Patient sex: F
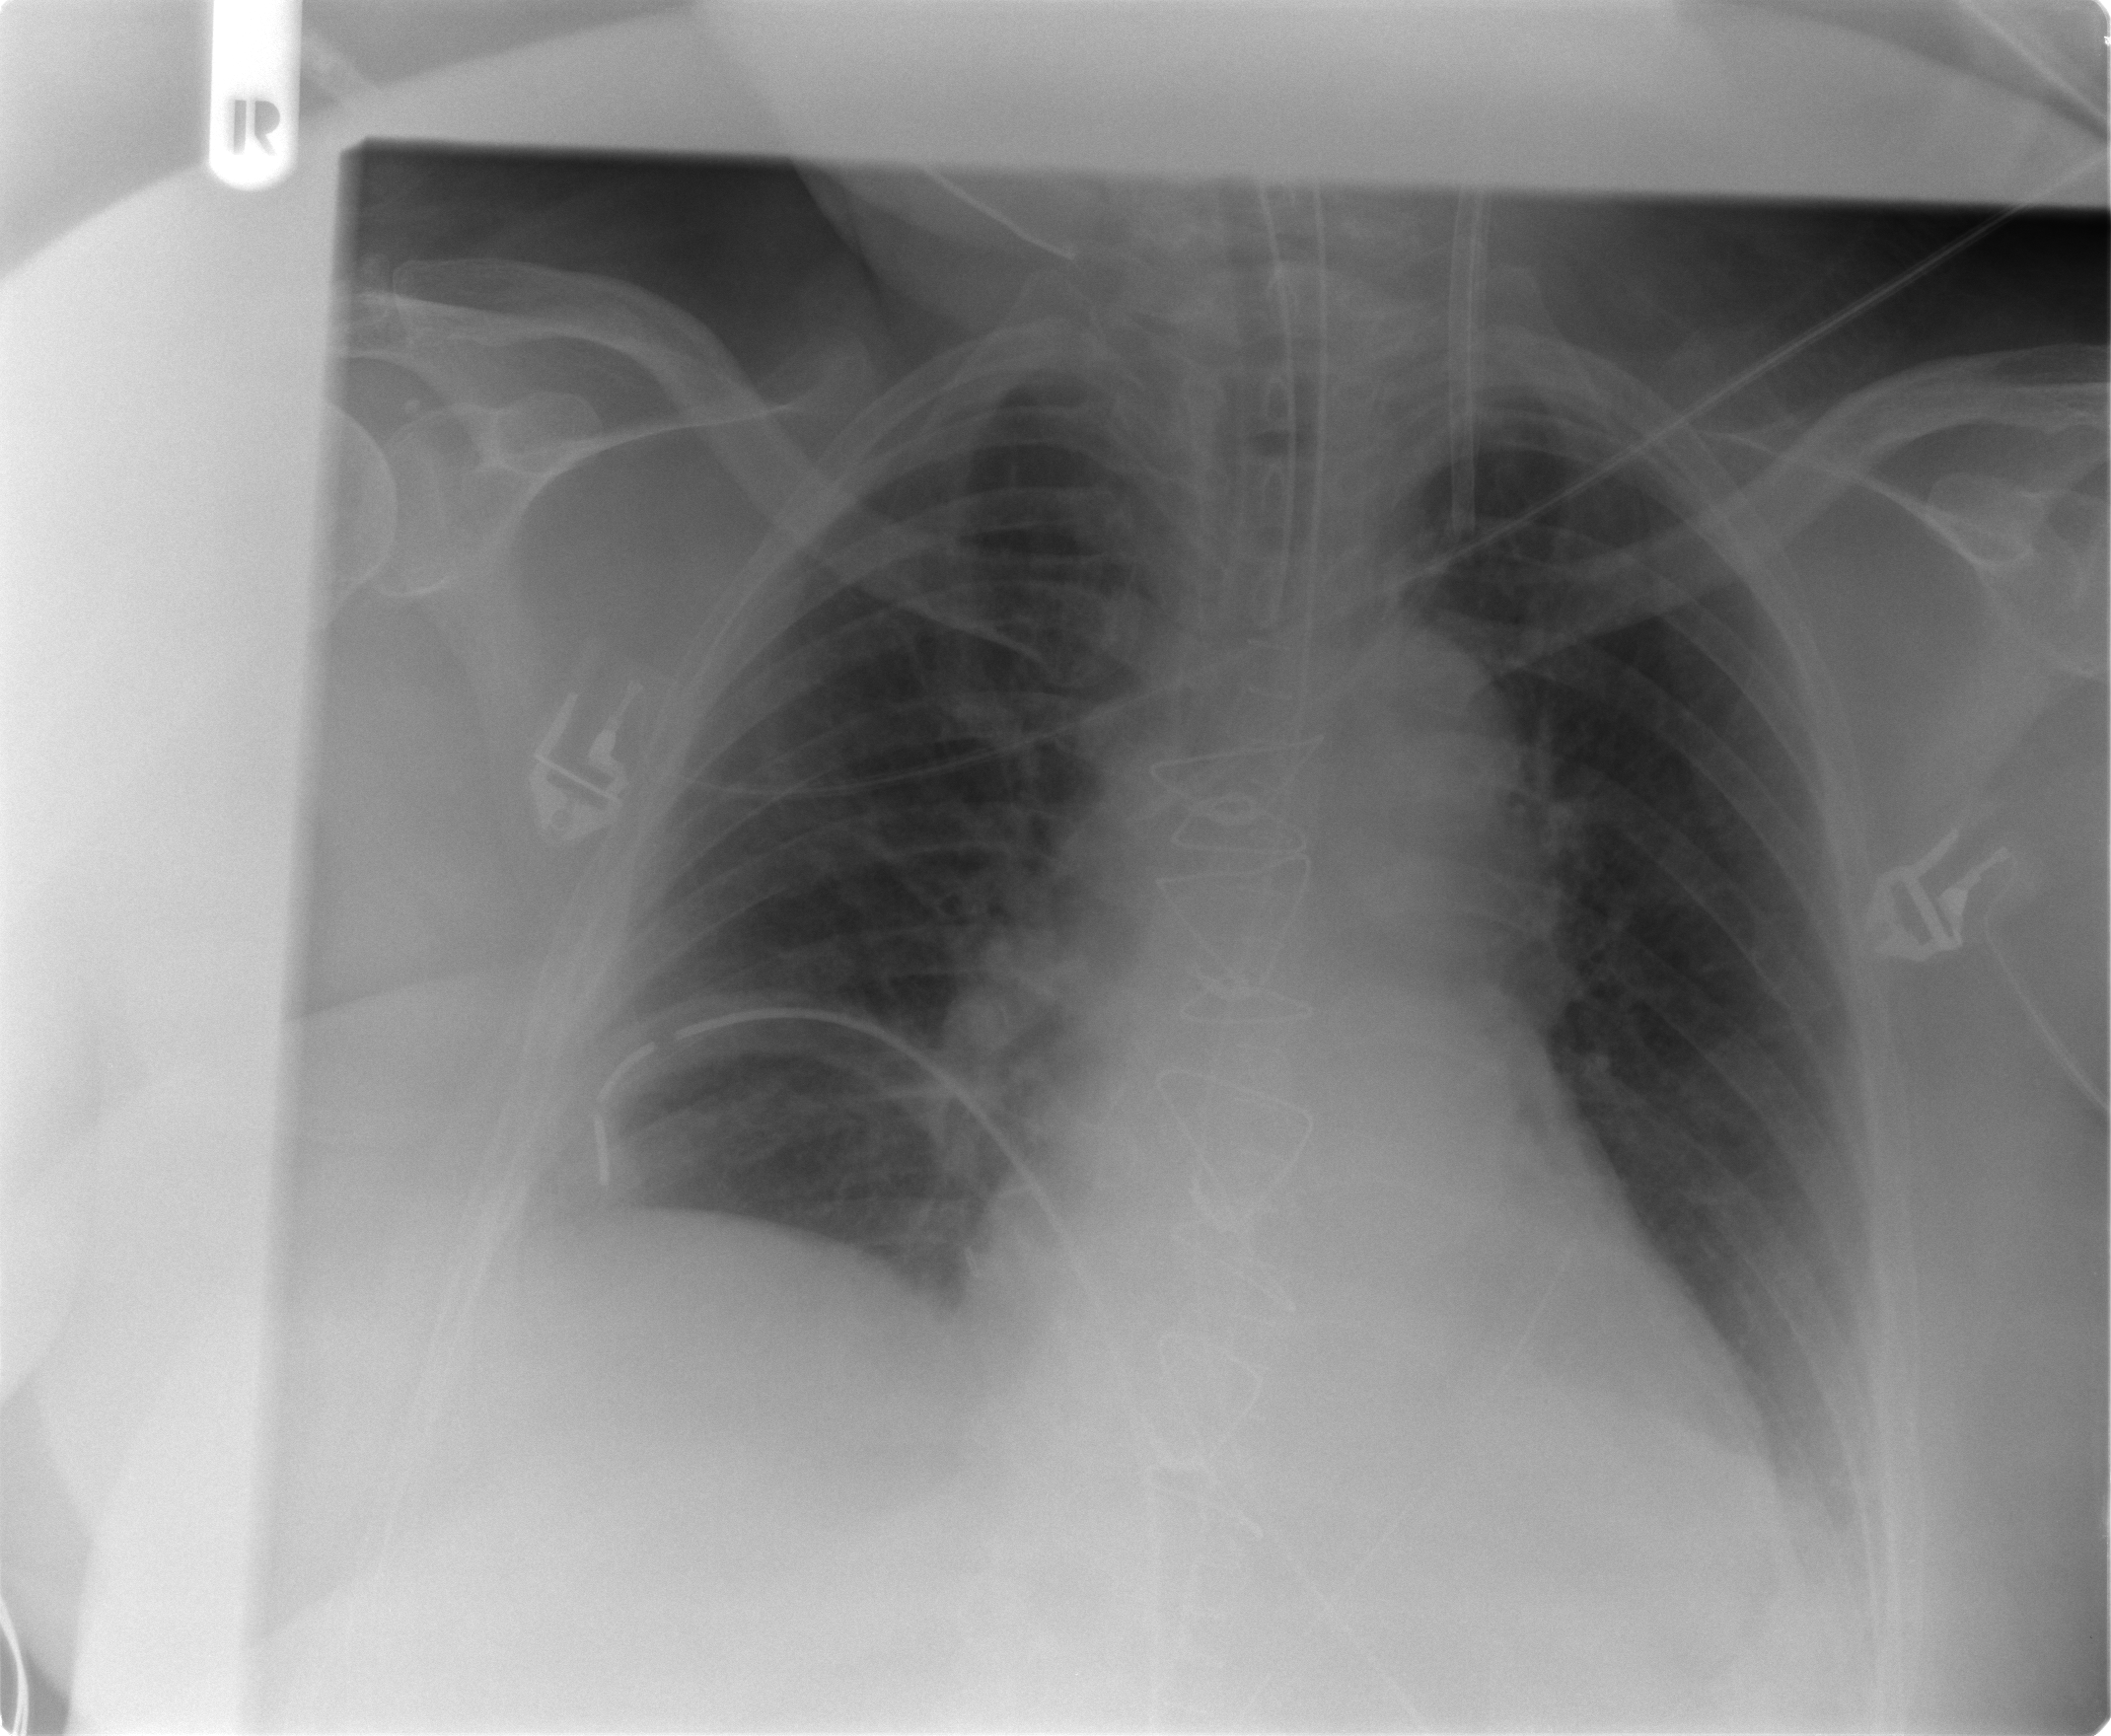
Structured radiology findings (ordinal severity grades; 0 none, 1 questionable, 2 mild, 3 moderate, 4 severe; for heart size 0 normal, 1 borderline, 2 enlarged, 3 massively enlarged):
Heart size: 1
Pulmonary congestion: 0
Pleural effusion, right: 1
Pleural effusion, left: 1
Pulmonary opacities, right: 0
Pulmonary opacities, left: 0
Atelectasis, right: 1
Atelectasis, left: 1